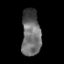
Tissue: prostate
Cell type: T cells
Senescence score: 0.2349
Nuclear area (px): 864
Mean DAPI intensity: 104.657